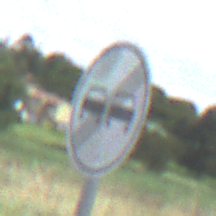
Verkehrszeichen: EndeUeberholverbot
Umgebung: Outdoor, Nature
Tageszeit: Midday
Wetter: PartlyCloudy
Licht: Natural
Jahreszeit: NotSpecified
Kontrast: HighContrast